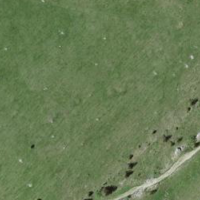
EUNIS habitat code: 23
Species observed at this site:
Androsace lactea
Campanula glomerata